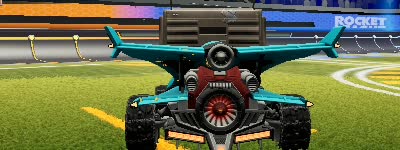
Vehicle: aftershock